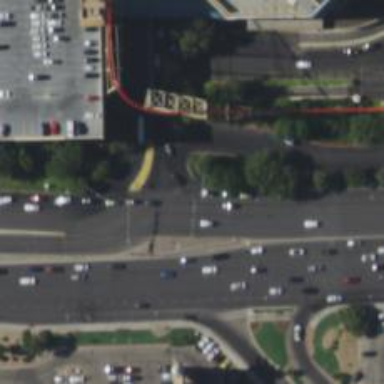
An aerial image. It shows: Solid stop line on the road.